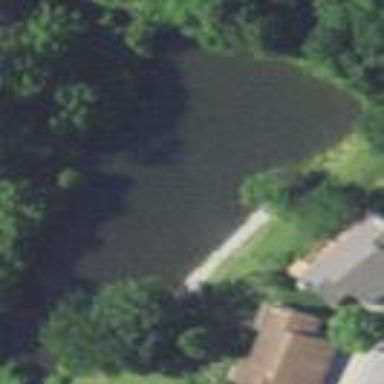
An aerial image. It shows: Peaceful pond surrounded by nature.